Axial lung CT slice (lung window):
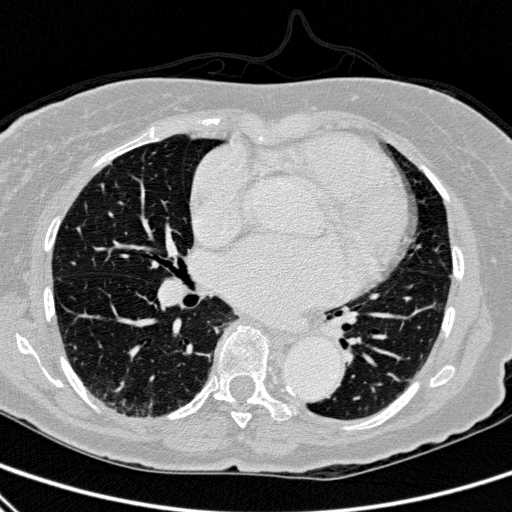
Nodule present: no